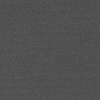
Atmospheric dust classification: dusty